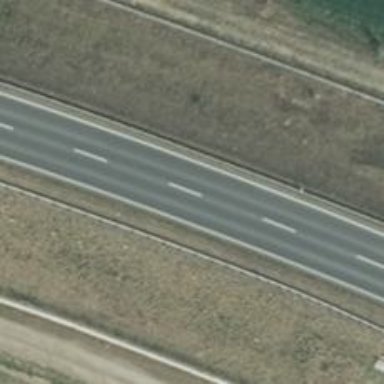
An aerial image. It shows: Asphalt road with primary designation. It has embankment and is classified as motorroad.